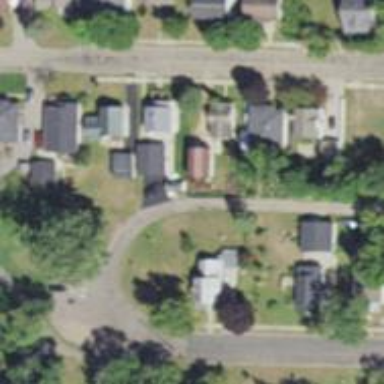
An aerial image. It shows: Alleyway designated as service road.